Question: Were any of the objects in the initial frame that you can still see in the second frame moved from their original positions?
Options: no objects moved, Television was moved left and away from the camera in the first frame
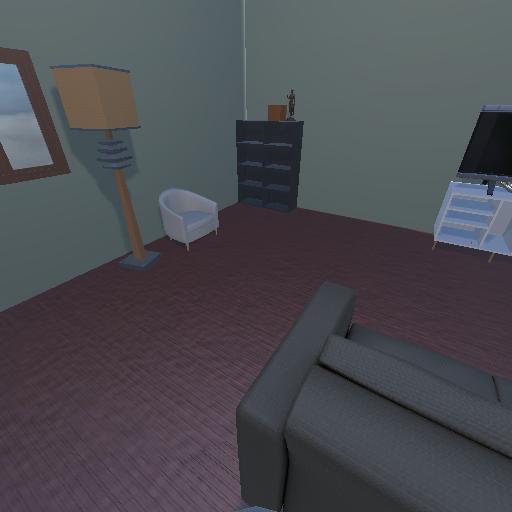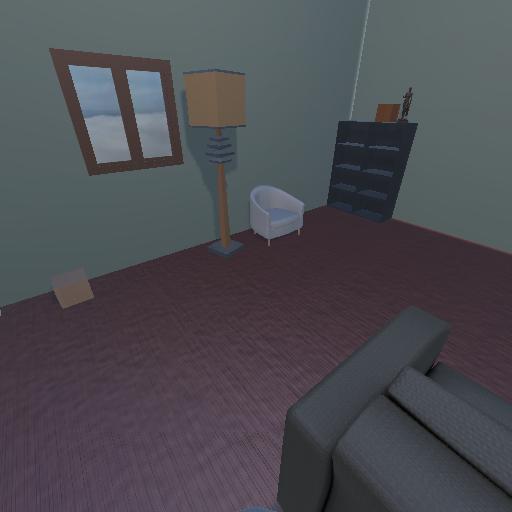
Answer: no objects moved